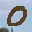
Label: 0